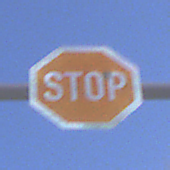
Verkehrszeichen: Stop
Umgebung: Outdoor, Nature
Tageszeit: MorningAfternoon
Wetter: Clear
Licht: Natural
Jahreszeit: NotSpecified
Kontrast: HighContrast